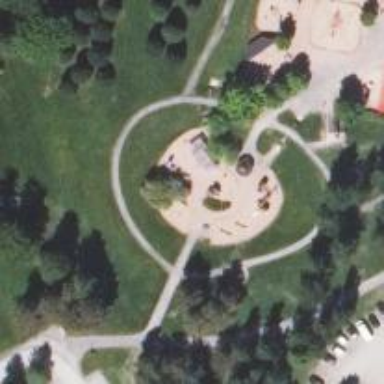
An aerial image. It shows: Playground with springy equipment.